Question: I am using Twitter Bootstrap v3.0.3. My question relates to the attached screenshot.How can I add margins between the columns without causing the third column to drop/wrap
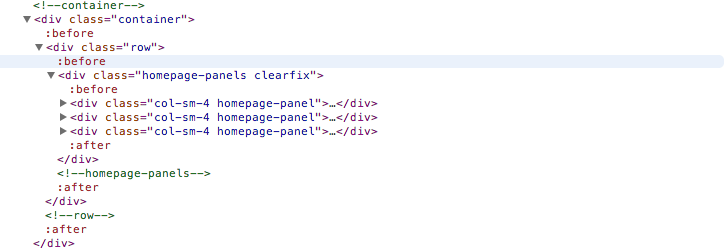
Answer: This effect could be achieved by using the 'padding' declaration.
However this requires that an inner element defines the background color.
This will not cause the columns to expand as Bootstrap 3 uses 'box-sizing' on its columns.
Also, note that <URL>.